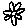
Label: flower